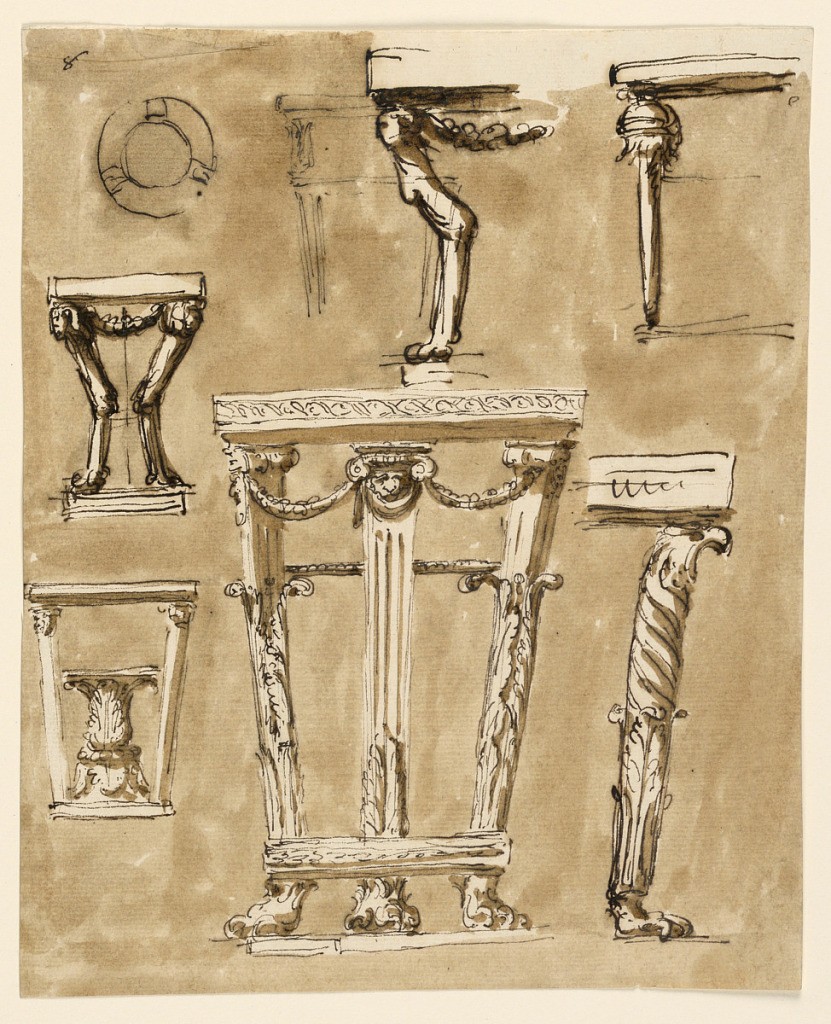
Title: Tables
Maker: Giuseppe Barberi, Italian, 1746–1809
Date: ca. 1795
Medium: Pen and brown ink, brush and brown wash on off-white laid paper, lined
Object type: Drawing
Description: Left row: a plan of a round table, designs for two console tables. The upper one supported by two wingless chimerae, connected above by a festoon and standing in profile upon a base. The lower one is supported by two obliquely outward turned columns upon a base, iupon which stands inside an acanthus plant, probably containing a bowl. Center row: above a sketch of a console table partly overdrawn by the project of the left side of a console table, like the one upper left. Below: a console table supported upon a base by three pillars with lion's feet. They are fluted and foliated, the lateral ones higher than the central one. They have masks and a drapery festoon below the Ionic capitals which are connected by festoons. They are connected above the feet by moldings and above by a small moulding. The top is like cornices of an entablature with entwinced waved bands. Right row: above one leg and the left side of the top of a table. Below: a table leg consisting of a bird's foot, a calyx, a twiosted column and an eagle's head. Usual background.